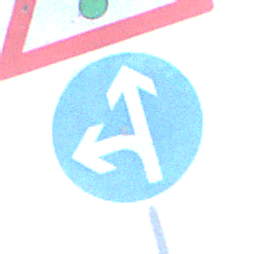
Verkehrszeichen: VorgeschriebeneFahrtrichtungGeradeausOderLinks
Zusatzzeichen oben: Lichtzeichenanlage
Umgebung: Outdoor, Suburban
Tageszeit: Midday
Wetter: PartlyCloudy
Licht: Natural
Jahreszeit: NotSpecified
Kontrast: HighContrast